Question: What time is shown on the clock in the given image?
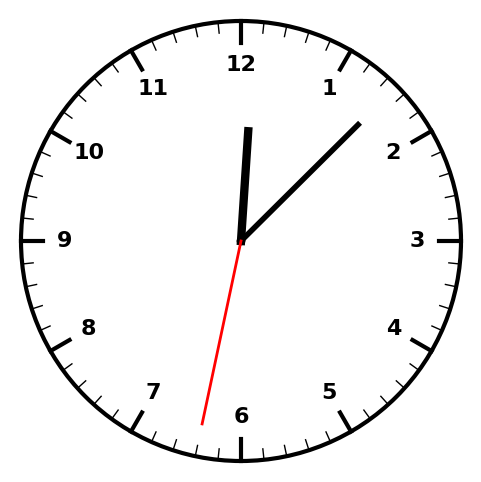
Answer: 12:07:32